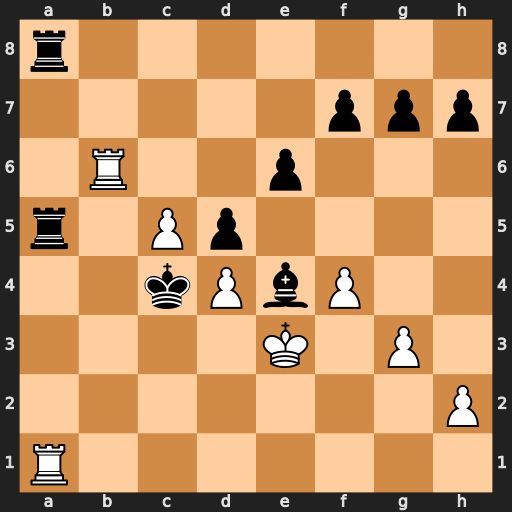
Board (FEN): r7/5ppp/1R2p3/r1Pp4/2kPbP2/4K1P1/7P/R7
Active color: w
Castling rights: -
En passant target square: -
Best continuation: Rc1+ Bc2 Rxc2#